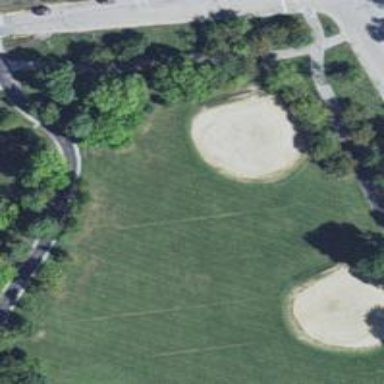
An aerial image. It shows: Baseball pitch for leisure land.